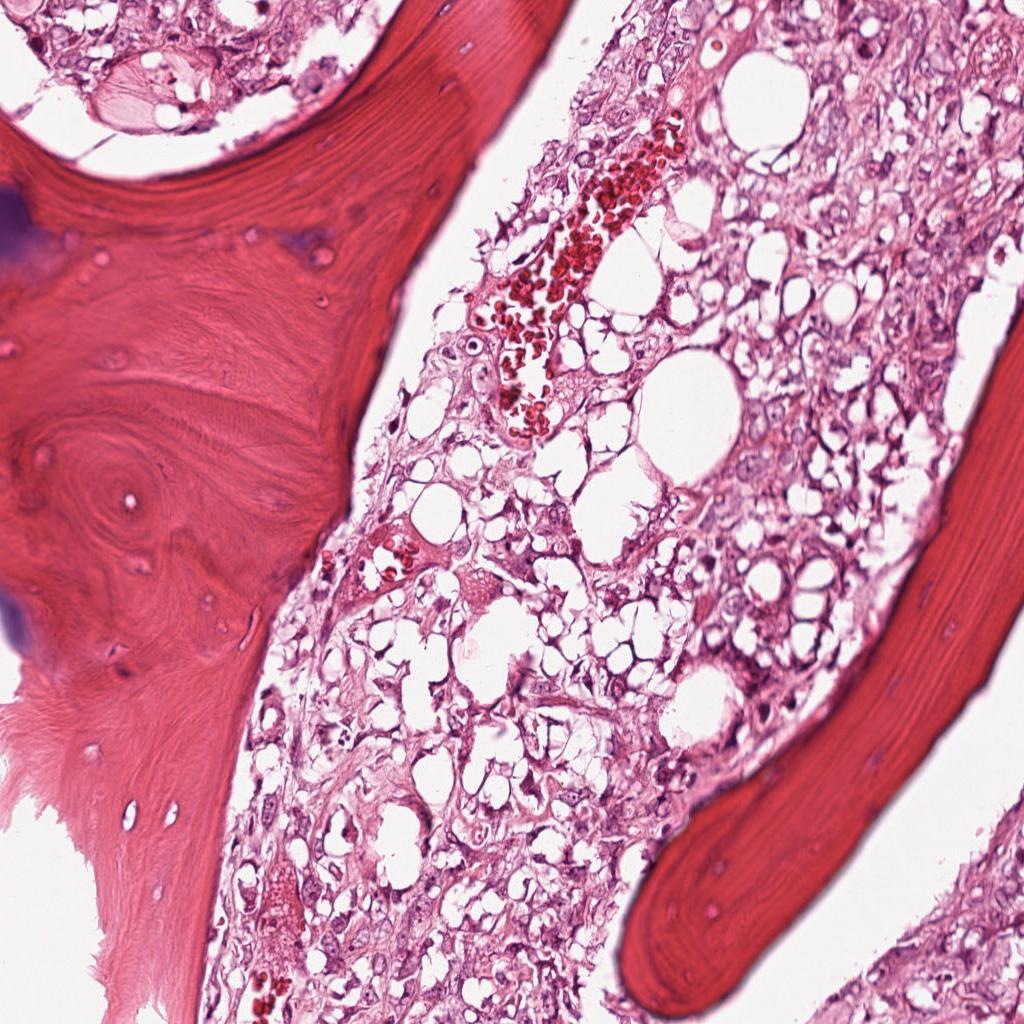
Label: Viable